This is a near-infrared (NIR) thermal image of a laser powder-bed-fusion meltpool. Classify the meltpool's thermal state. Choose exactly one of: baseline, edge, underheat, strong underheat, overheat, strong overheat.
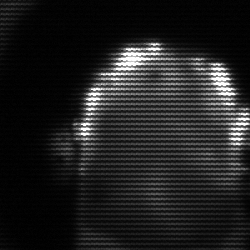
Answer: baseline